Interaction volume radius: 10 \u00c5
Interaction volume height: 10 \u00c5
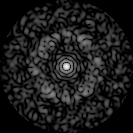
Disorder parameter: 0.8175